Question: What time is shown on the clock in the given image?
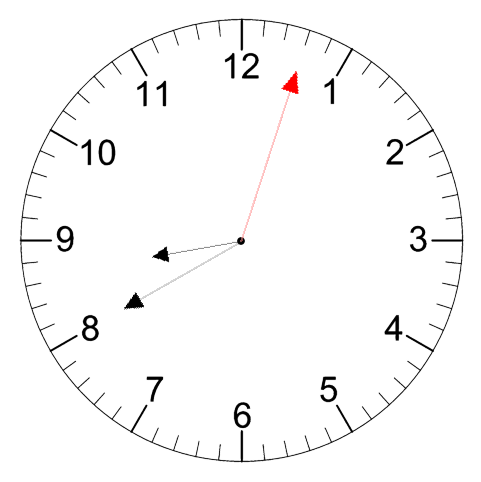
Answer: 08:40:03